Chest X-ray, AP view. Patient: 36 years old, sex M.
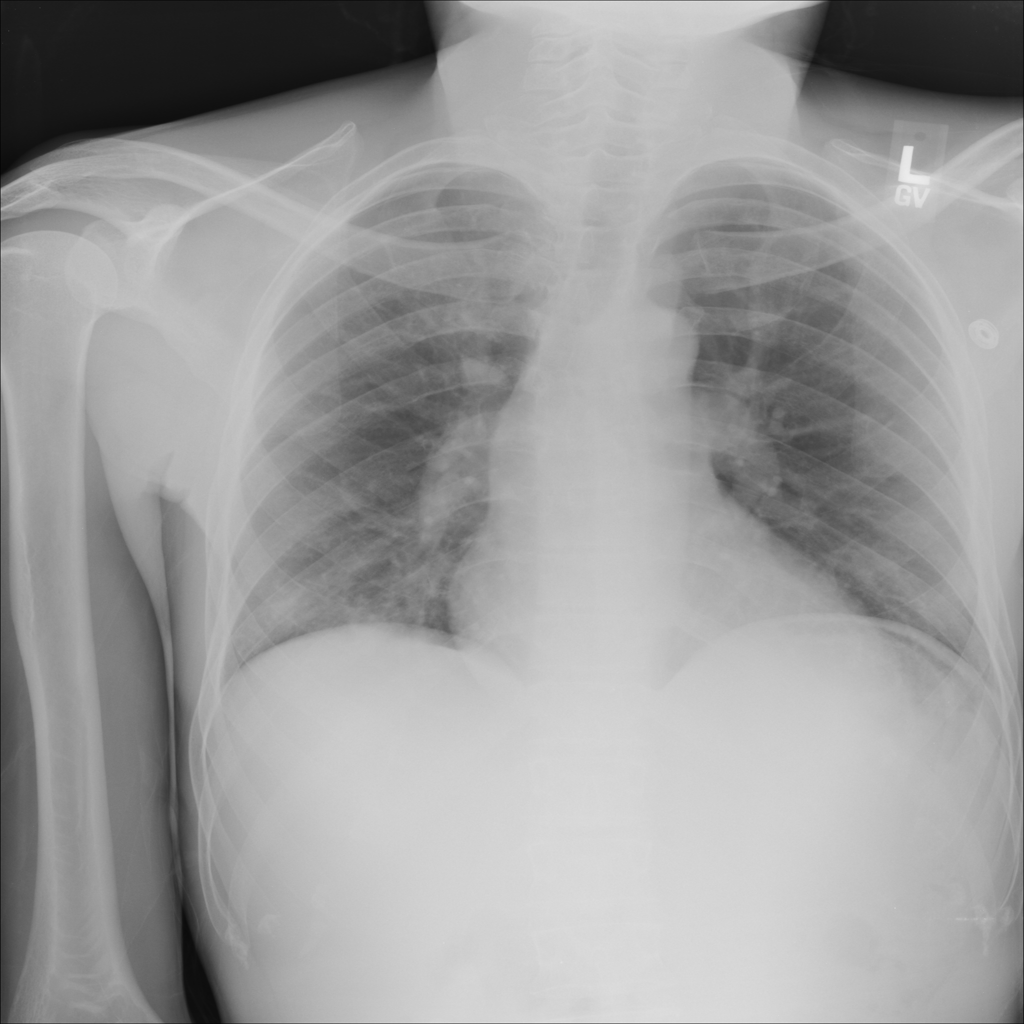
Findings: Infiltration